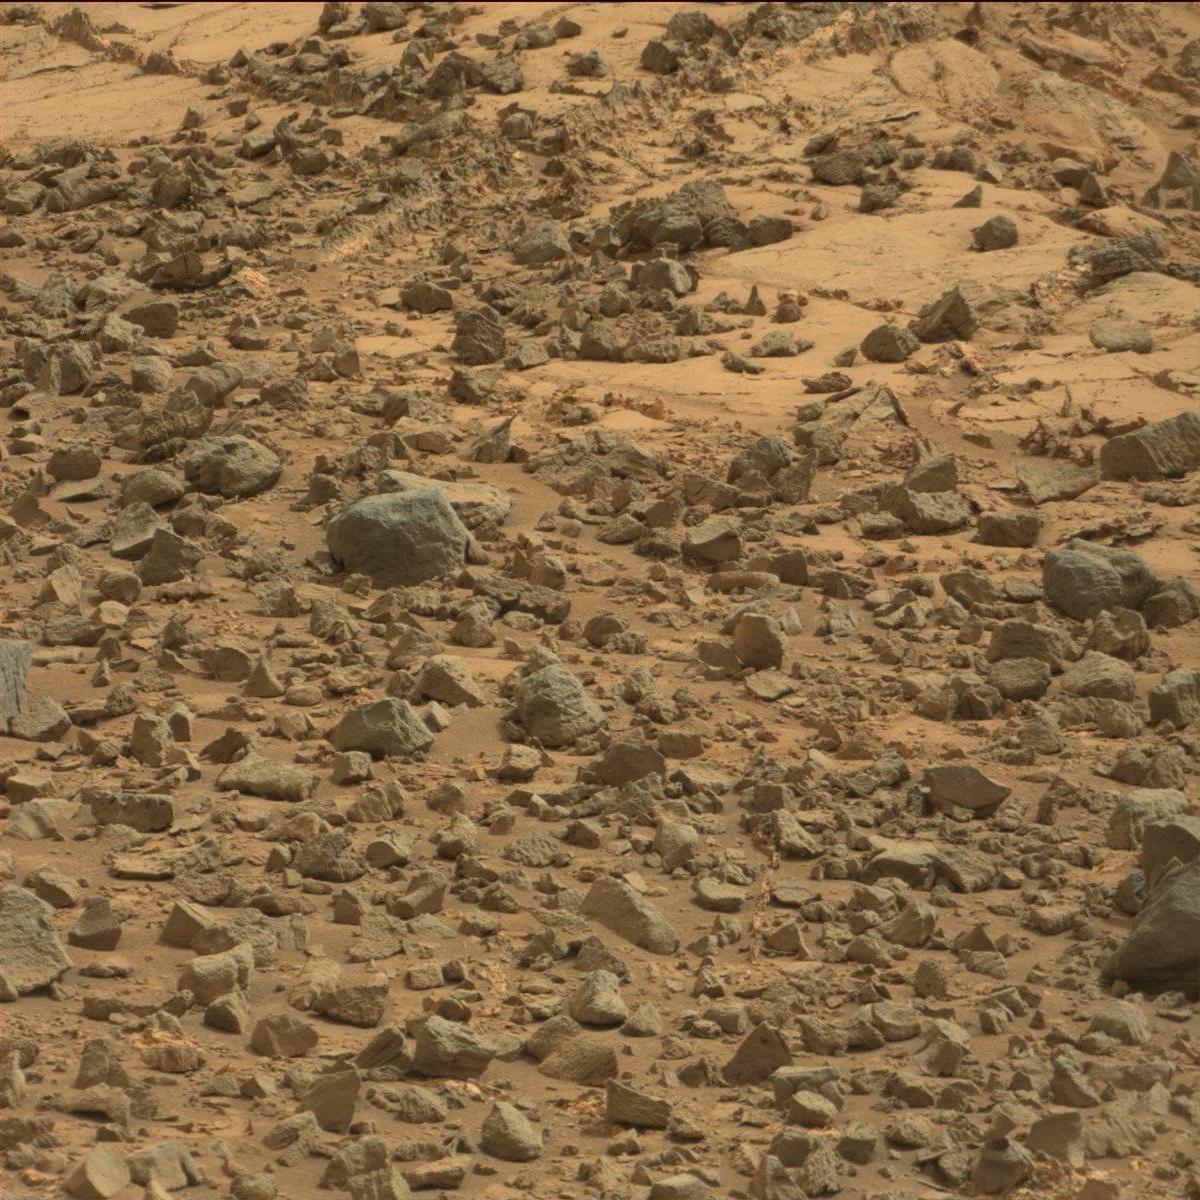
Terrain classes present: Bedrock, Sand / Soil